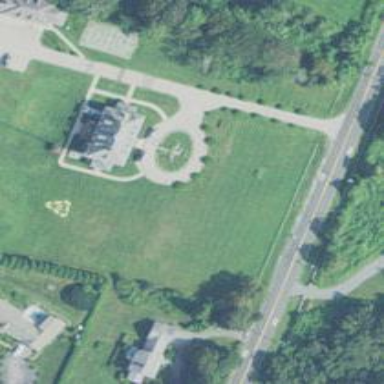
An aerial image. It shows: Memorial site with historic significance.